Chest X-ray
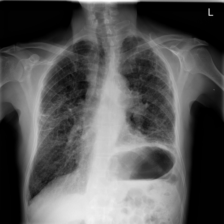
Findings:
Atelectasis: negative
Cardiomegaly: negative
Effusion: negative
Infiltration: negative
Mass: negative
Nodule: negative
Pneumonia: negative
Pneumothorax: negative
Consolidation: negative
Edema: negative
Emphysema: negative
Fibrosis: negative
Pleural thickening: negative
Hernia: negative